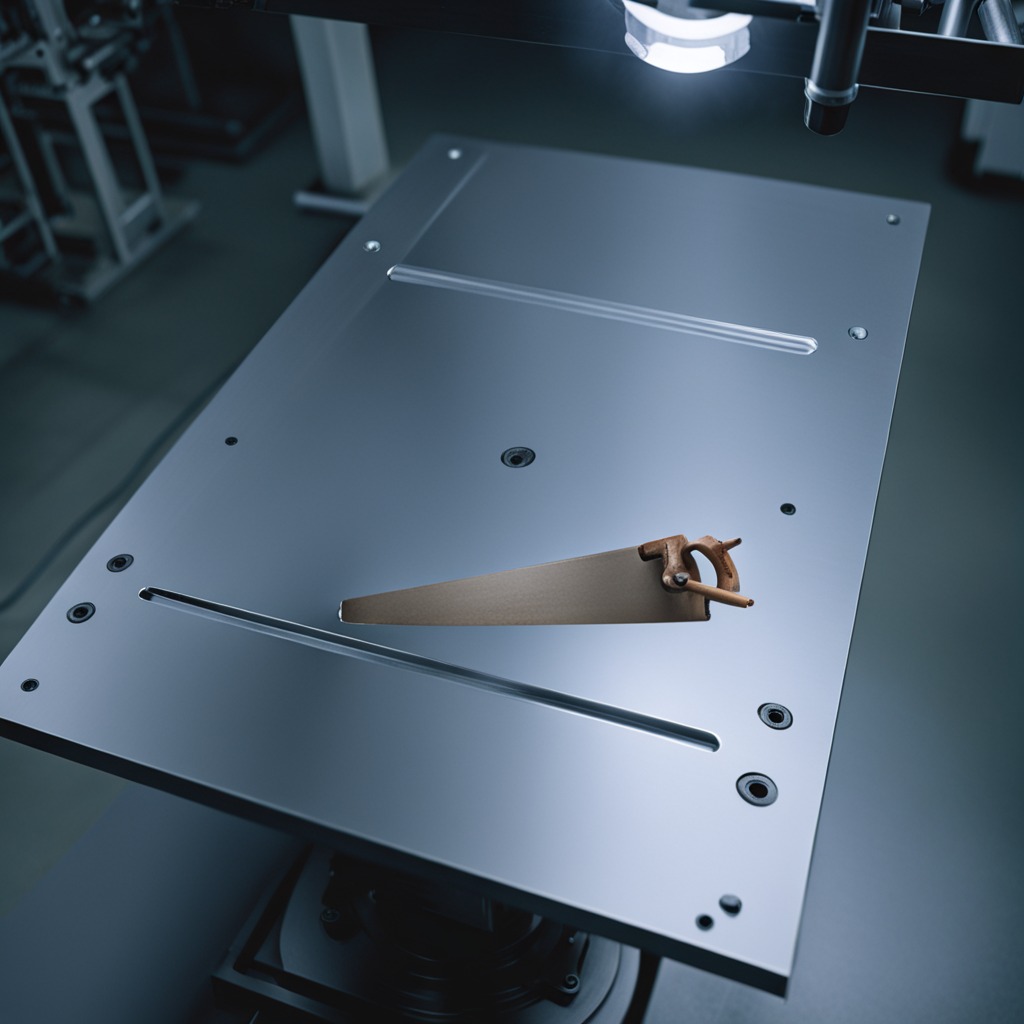
A metal saw is lying on a metal table in a machine shop under fluorescent lights.